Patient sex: F
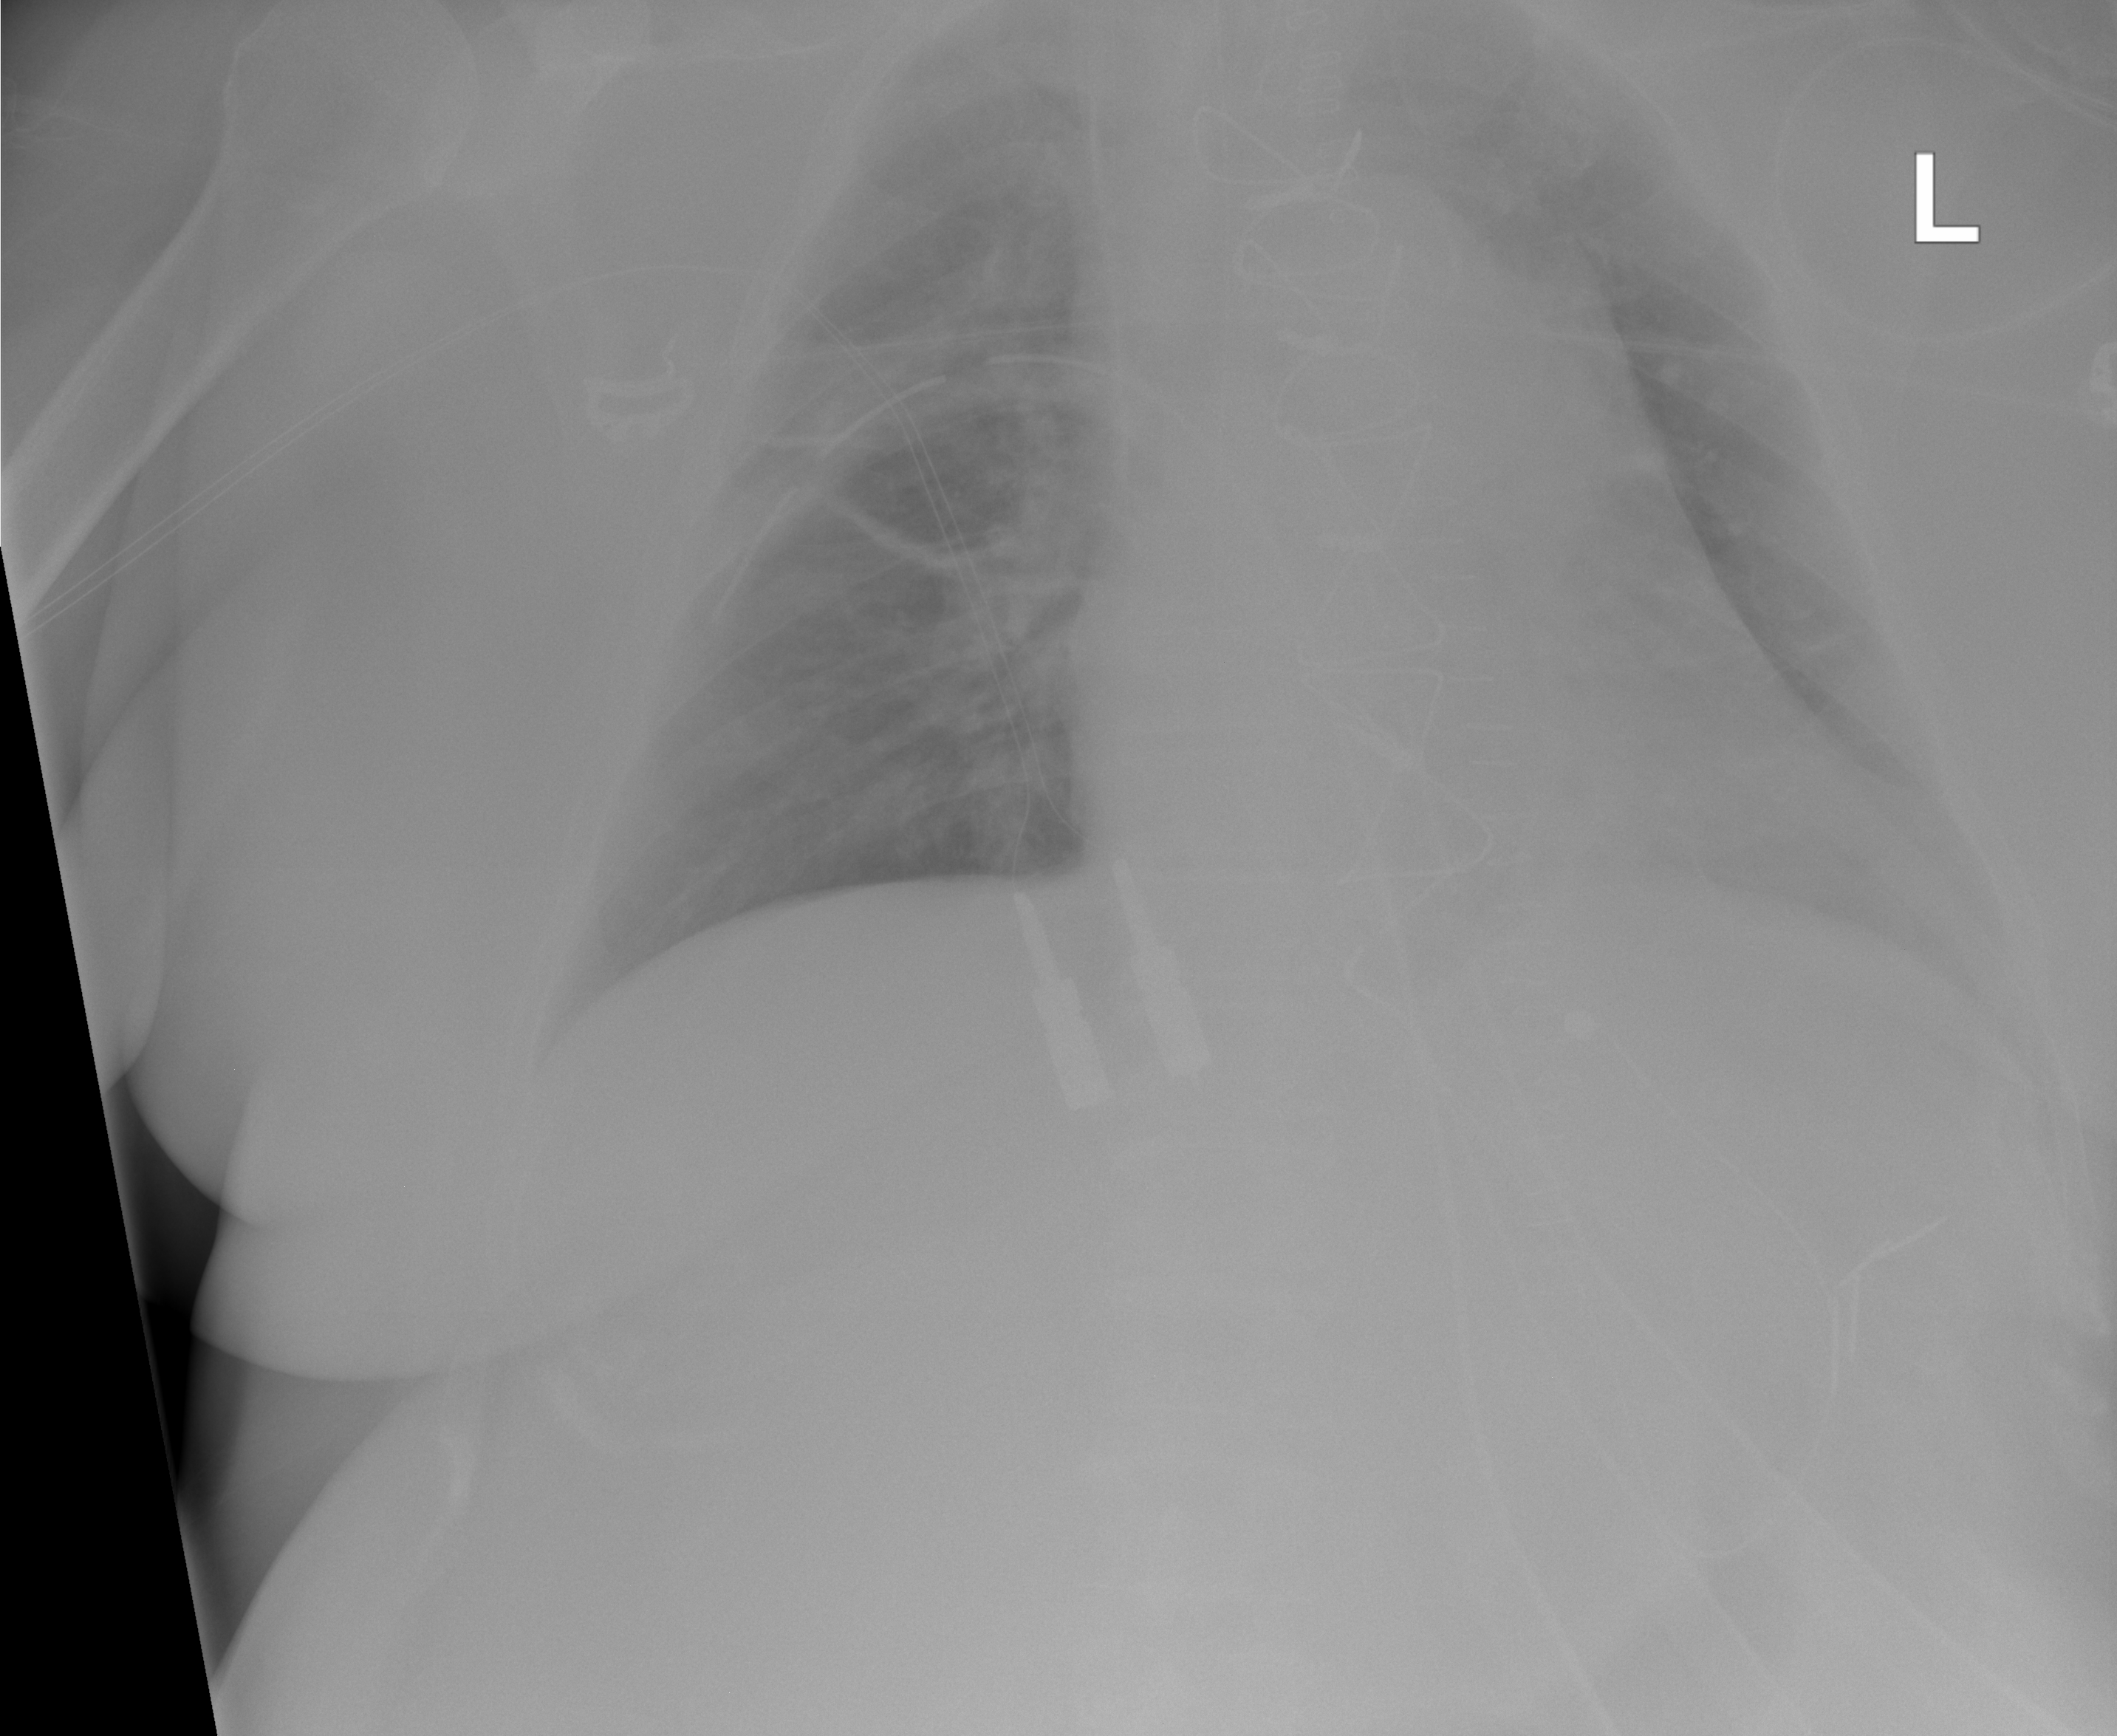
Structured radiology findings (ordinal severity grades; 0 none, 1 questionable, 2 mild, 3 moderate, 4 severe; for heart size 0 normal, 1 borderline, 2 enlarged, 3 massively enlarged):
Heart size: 2
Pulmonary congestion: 2
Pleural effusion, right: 0
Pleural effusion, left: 0
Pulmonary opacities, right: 2
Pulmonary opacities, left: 0
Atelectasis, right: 2
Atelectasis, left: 0